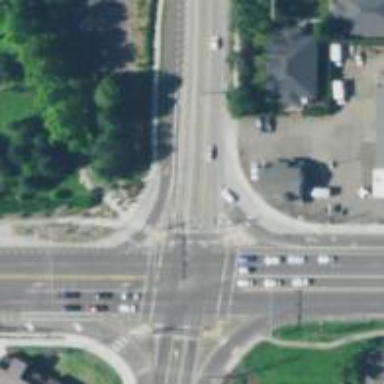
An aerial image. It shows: Asphalt road with primary link designation.